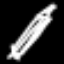
Label: pencil